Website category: sports
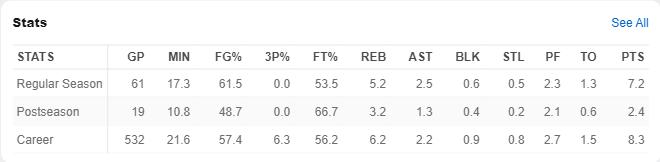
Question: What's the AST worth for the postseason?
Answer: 1.3

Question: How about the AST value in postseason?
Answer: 1.3

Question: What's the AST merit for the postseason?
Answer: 1.3

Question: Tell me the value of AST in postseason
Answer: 1.3

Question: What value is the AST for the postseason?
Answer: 1.3

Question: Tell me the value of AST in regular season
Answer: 2.5

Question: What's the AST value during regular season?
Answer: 2.5

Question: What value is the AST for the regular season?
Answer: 2.5

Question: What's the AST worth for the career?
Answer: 2.2

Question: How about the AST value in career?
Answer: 2.2

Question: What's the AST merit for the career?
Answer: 2.2

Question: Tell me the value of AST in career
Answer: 2.2

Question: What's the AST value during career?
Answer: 2.2

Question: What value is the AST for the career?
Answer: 2.2

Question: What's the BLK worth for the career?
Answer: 0.9

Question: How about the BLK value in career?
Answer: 0.9

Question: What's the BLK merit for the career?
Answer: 0.9

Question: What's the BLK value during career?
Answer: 0.9

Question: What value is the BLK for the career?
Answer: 0.9

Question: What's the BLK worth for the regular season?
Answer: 0.6

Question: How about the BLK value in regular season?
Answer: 0.6

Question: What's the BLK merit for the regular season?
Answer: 0.6

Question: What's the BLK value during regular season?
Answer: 0.6

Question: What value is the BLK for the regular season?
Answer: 0.6

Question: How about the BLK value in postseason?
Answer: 0.4

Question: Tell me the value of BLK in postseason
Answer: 0.4

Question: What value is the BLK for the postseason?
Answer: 0.4

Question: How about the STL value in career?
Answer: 0.8

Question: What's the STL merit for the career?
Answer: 0.8

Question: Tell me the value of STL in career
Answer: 0.8

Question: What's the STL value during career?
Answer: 0.8

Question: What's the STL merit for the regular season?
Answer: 0.5

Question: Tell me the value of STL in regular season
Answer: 0.5

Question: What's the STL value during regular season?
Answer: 0.5

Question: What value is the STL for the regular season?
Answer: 0.5

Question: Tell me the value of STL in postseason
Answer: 0.2

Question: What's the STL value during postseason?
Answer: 0.2

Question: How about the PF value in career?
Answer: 2.7

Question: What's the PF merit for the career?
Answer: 2.7

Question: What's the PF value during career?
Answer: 2.7

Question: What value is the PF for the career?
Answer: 2.7

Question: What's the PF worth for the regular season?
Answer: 2.3

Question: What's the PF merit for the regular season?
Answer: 2.3

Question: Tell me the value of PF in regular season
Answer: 2.3

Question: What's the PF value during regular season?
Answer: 2.3

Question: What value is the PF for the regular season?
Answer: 2.3

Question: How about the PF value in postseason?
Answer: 2.1

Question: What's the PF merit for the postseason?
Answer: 2.1

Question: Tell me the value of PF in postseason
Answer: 2.1

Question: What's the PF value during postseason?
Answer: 2.1

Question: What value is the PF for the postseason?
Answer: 2.1

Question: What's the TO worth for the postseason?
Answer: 0.6

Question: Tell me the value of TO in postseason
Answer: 0.6

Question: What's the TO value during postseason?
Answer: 0.6

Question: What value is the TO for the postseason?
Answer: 0.6

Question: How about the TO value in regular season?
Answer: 1.3

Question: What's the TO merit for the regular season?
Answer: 1.3

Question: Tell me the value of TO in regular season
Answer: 1.3

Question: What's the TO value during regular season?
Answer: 1.3

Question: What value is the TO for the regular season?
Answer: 1.3

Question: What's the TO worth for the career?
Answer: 1.5

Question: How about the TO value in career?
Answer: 1.5

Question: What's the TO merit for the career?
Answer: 1.5

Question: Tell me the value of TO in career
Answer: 1.5